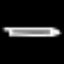
Label: pencil